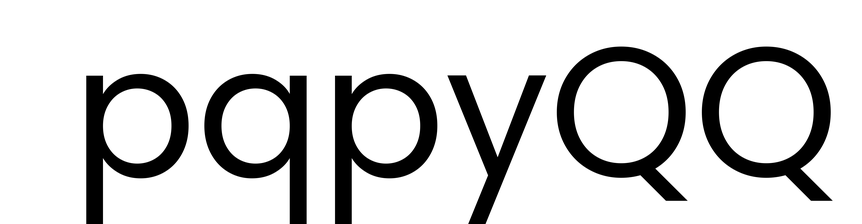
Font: Poppins-Regular